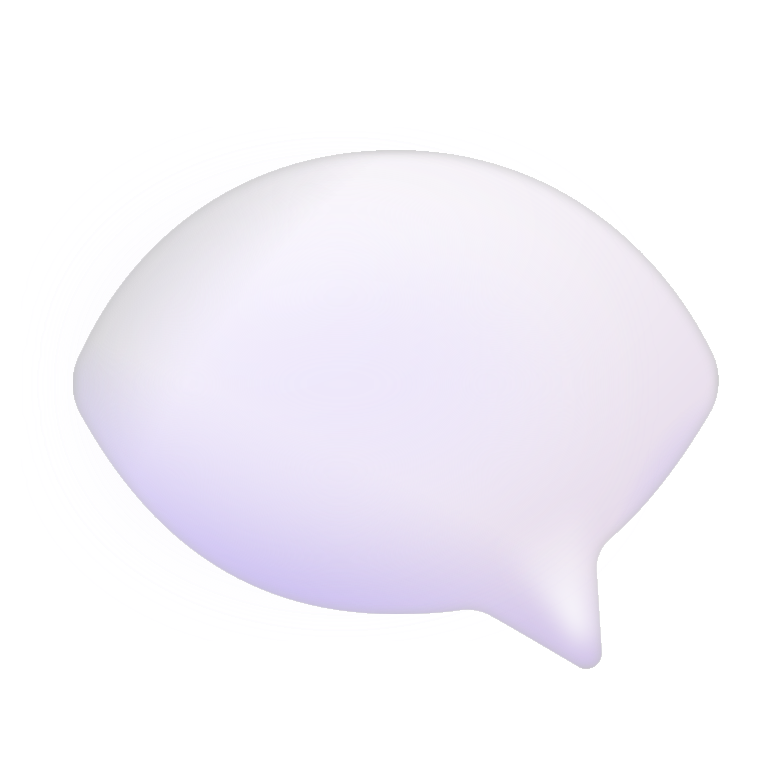
left speech bubble color